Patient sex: M
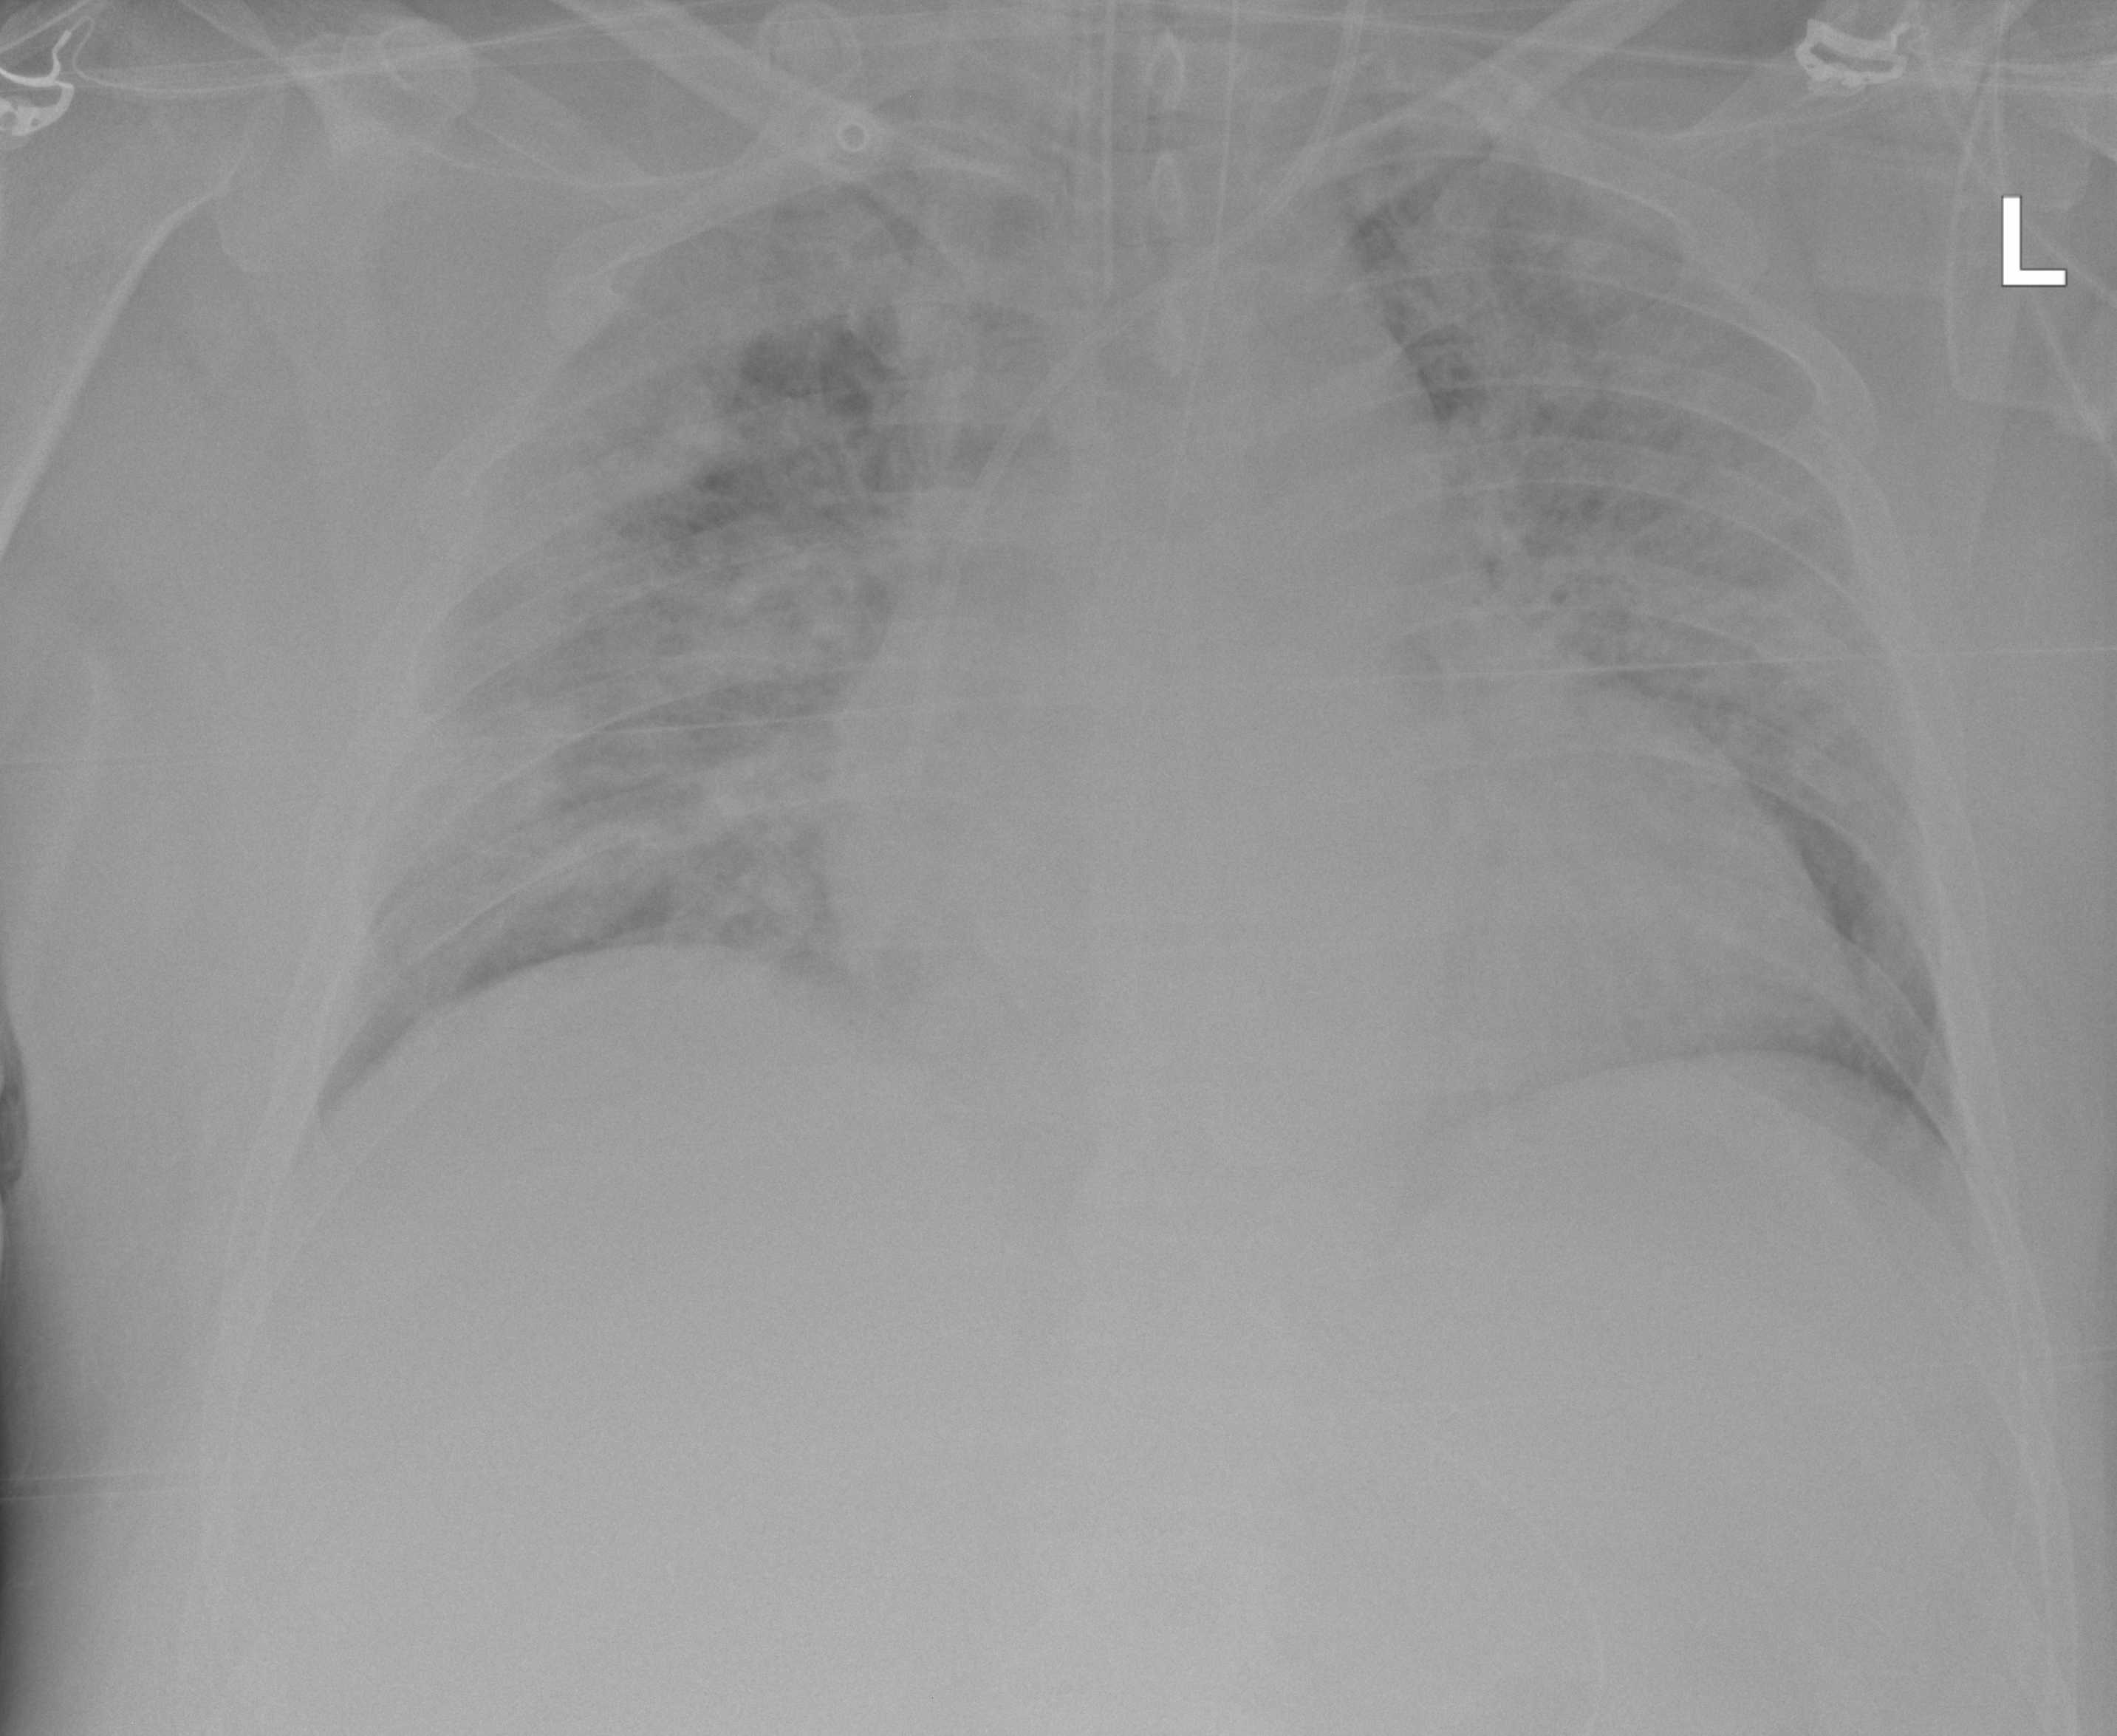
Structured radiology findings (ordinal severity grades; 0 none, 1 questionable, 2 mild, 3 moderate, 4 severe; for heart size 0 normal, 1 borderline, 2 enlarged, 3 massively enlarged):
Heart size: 2
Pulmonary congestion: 3
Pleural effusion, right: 0
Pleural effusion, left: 0
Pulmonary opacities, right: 3
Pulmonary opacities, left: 3
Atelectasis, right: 2
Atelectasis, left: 2